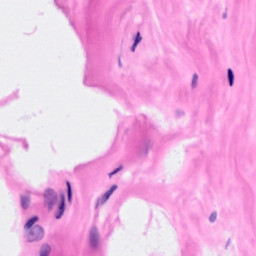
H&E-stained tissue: Breast